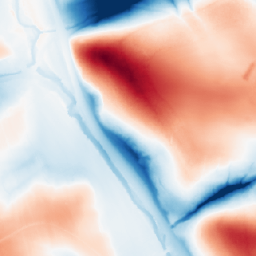
Category: classical
Decomposition family: gaussian_anisotropic
Decomposition parameters: sigma_x: 5
sigma_y: 50
Upsampling method: area
Upsampling parameters: scale: 4
Upsampling scale: 4